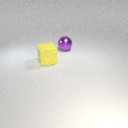
large purple metal sphere behind large yellow rubber cube